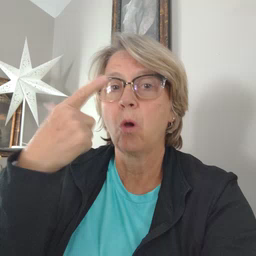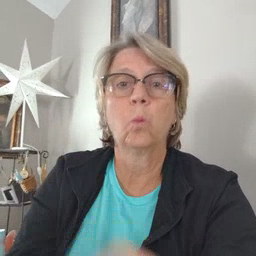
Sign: go